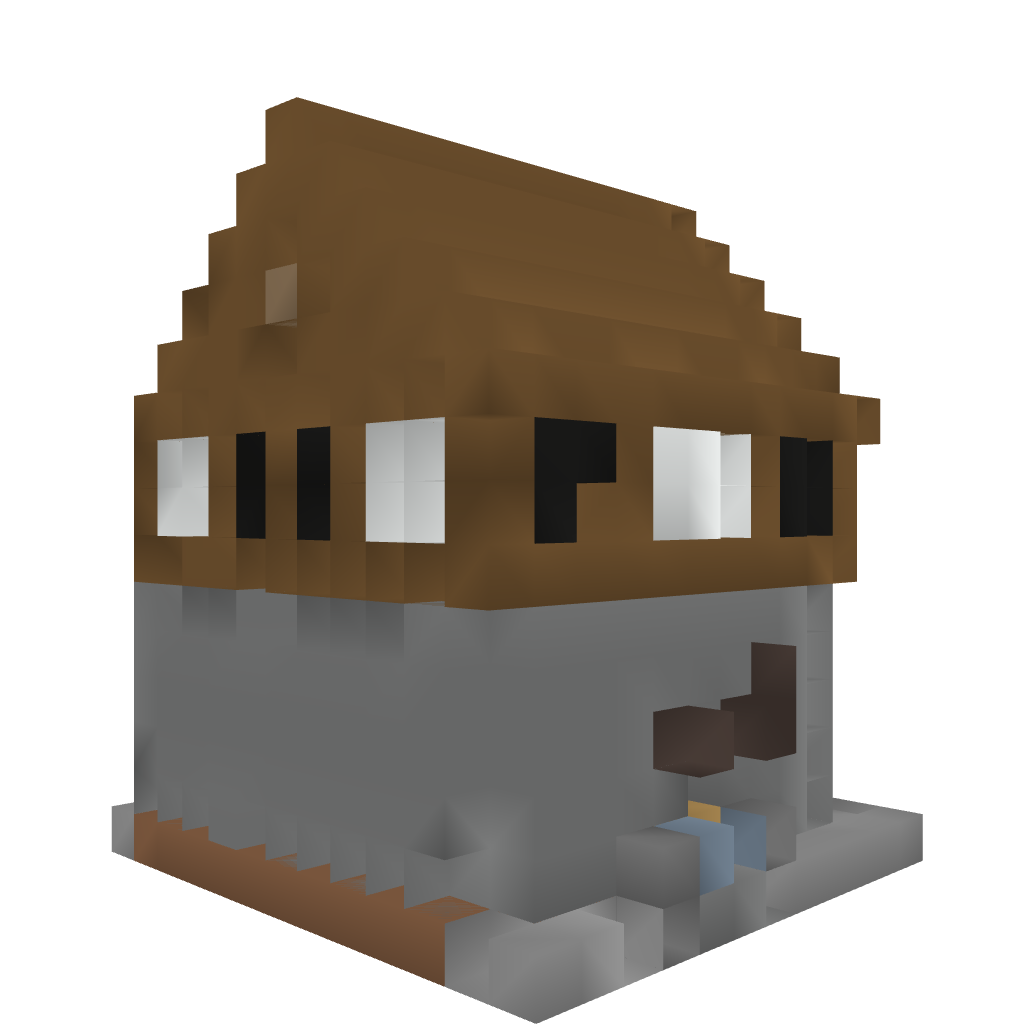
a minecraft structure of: Medieval Style House II